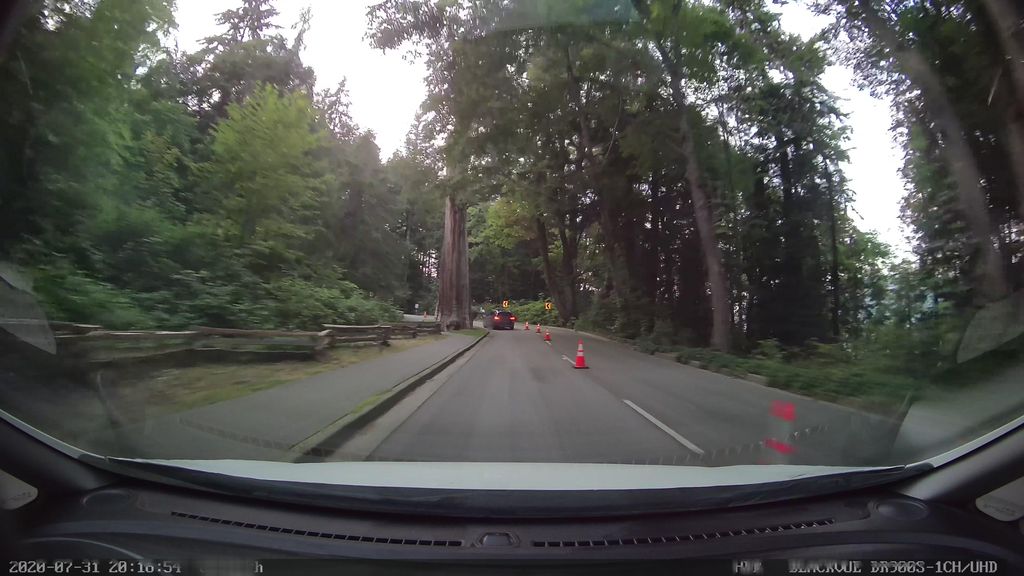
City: vancouver